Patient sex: M
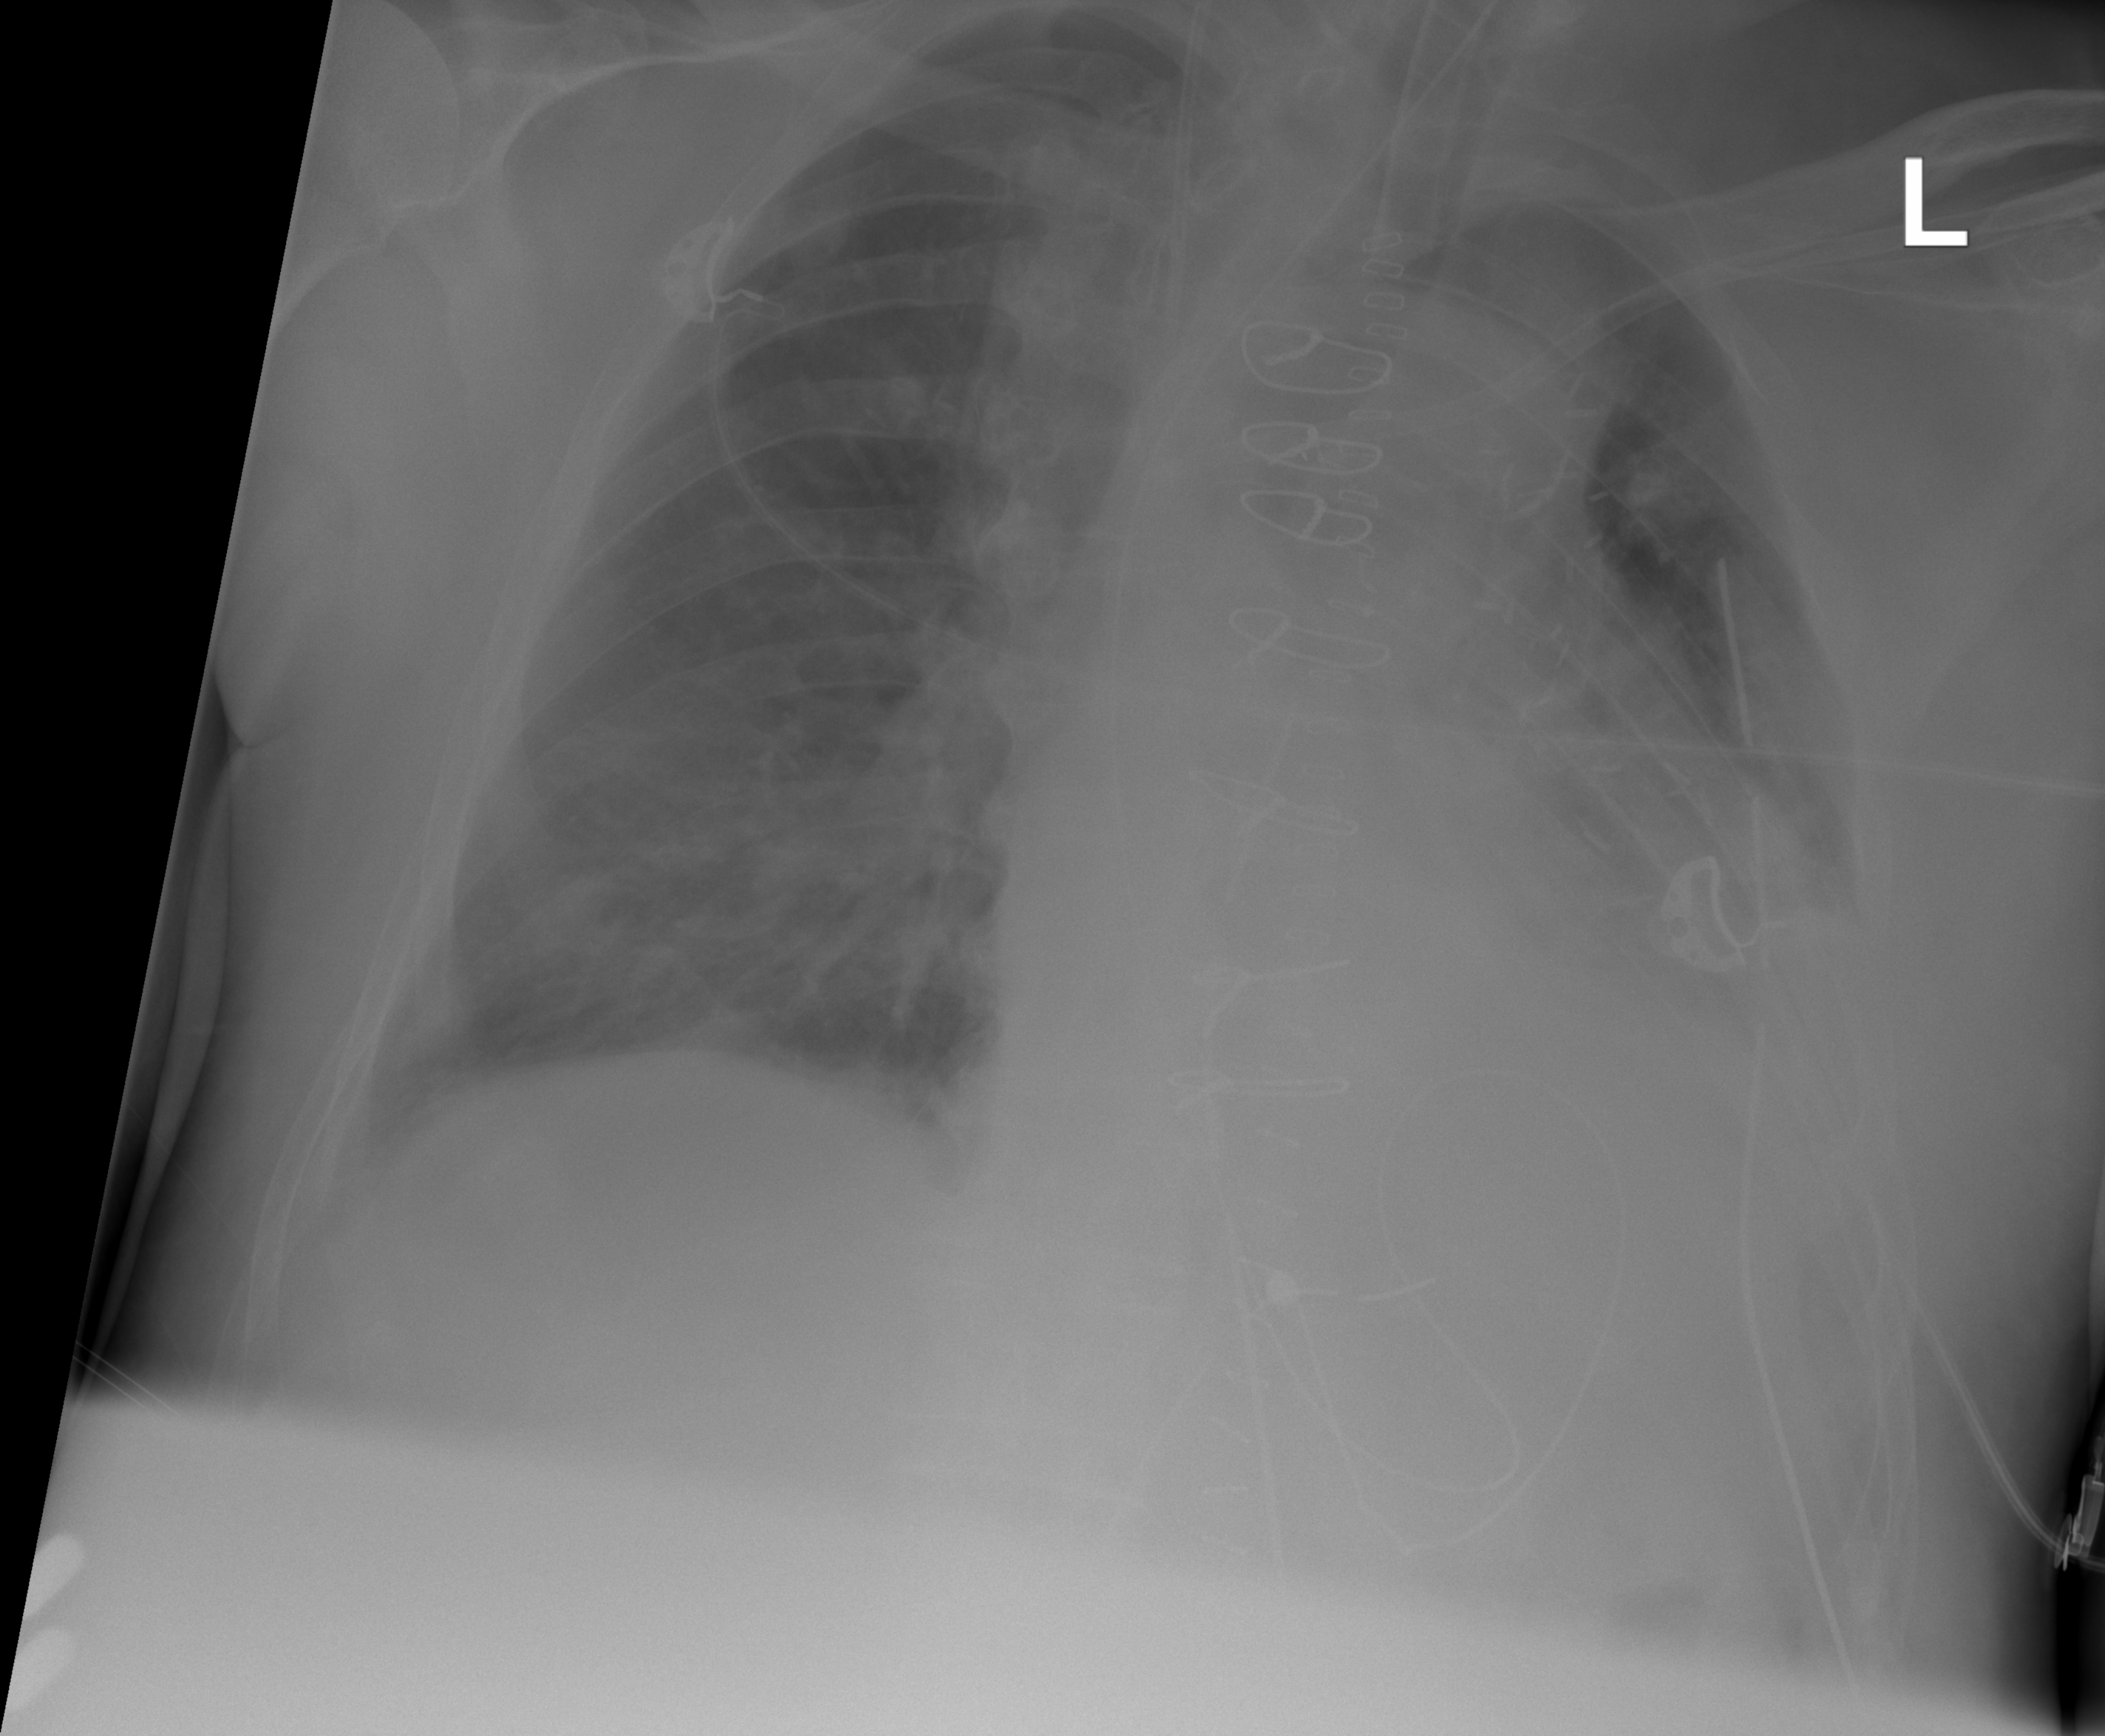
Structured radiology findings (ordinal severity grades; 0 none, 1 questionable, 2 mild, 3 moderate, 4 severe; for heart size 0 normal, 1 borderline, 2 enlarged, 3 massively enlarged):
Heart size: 2
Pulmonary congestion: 2
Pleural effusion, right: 2
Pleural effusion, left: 3
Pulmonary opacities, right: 2
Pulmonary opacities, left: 3
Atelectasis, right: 2
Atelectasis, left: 3